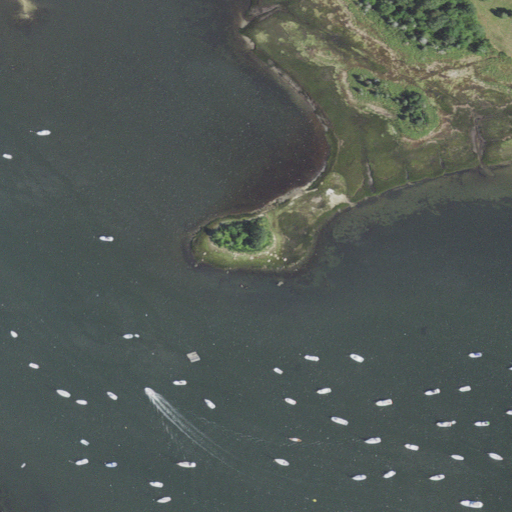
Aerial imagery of cape in Massachusetts named Black Point containing open water, herbaceous wetlands, barren land, mixed forest, and grassland